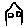
Label: house